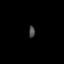
Tissue: prostate
Cell type: Epithelial cells
Senescence score: 0.3531
Nuclear area (px): 68
Mean DAPI intensity: 74.853